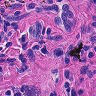
Metastatic tissue present: yes